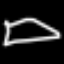
Label: square